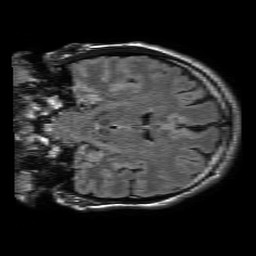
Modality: FLAIR
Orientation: coronal
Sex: male
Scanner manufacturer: philips
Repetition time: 11 s
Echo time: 0.125 s